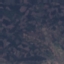
Land use / land cover class: HerbaceousVegetation